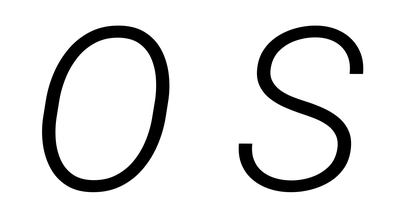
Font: Roboto-Italic_Light_Italic